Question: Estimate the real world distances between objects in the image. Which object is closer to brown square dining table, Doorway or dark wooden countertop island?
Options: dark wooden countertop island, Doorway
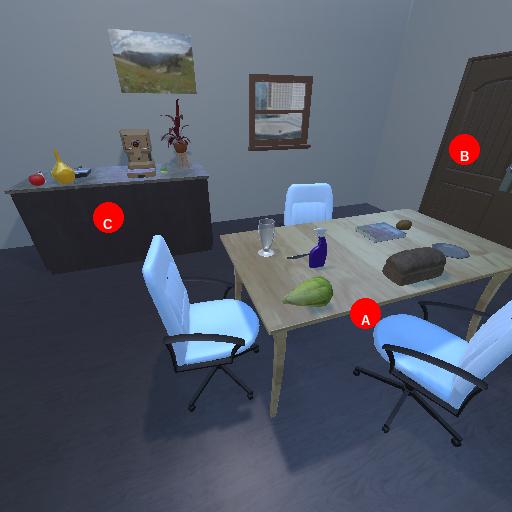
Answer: dark wooden countertop island